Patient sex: M
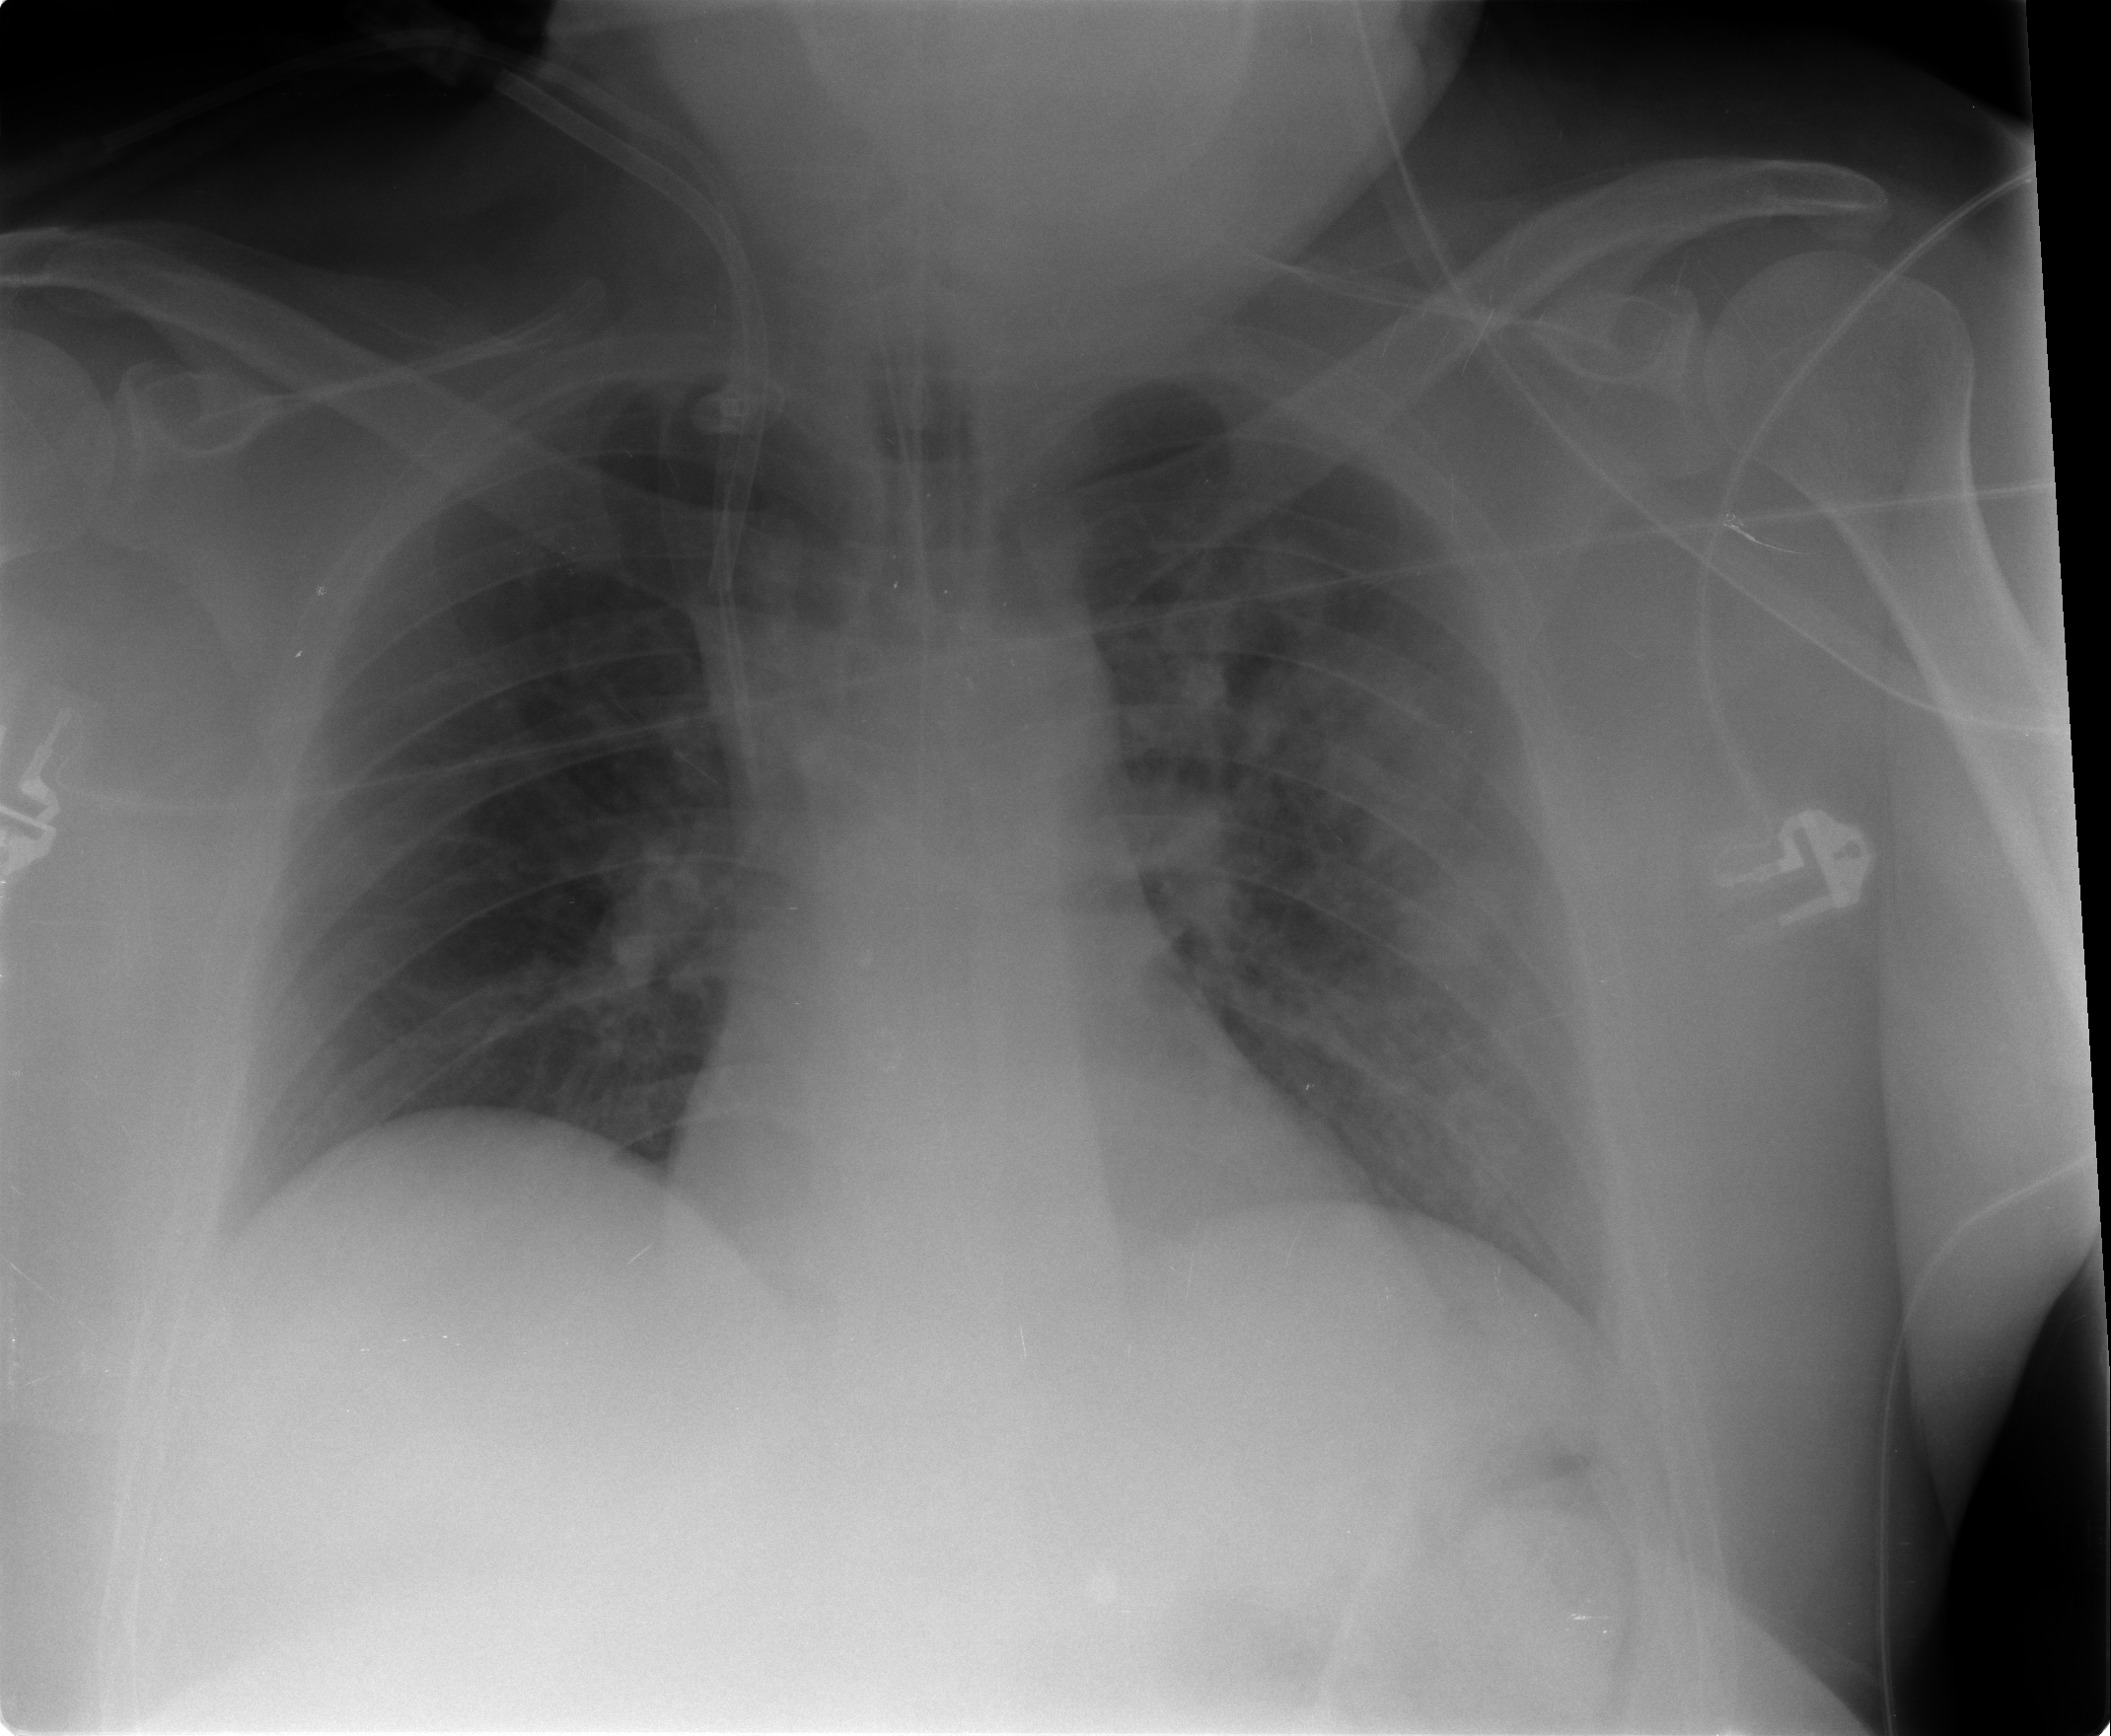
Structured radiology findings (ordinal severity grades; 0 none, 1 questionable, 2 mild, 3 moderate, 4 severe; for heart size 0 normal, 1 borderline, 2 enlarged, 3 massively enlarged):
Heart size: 1
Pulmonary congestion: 1
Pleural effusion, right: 0
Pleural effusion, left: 0
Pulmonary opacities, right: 0
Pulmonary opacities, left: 1
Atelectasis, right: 2
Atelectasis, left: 3